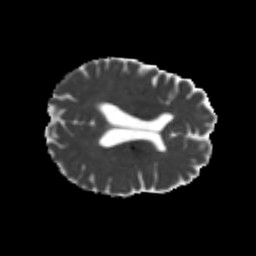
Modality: MD
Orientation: axial
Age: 22
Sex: female
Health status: healthy
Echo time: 0.074 s